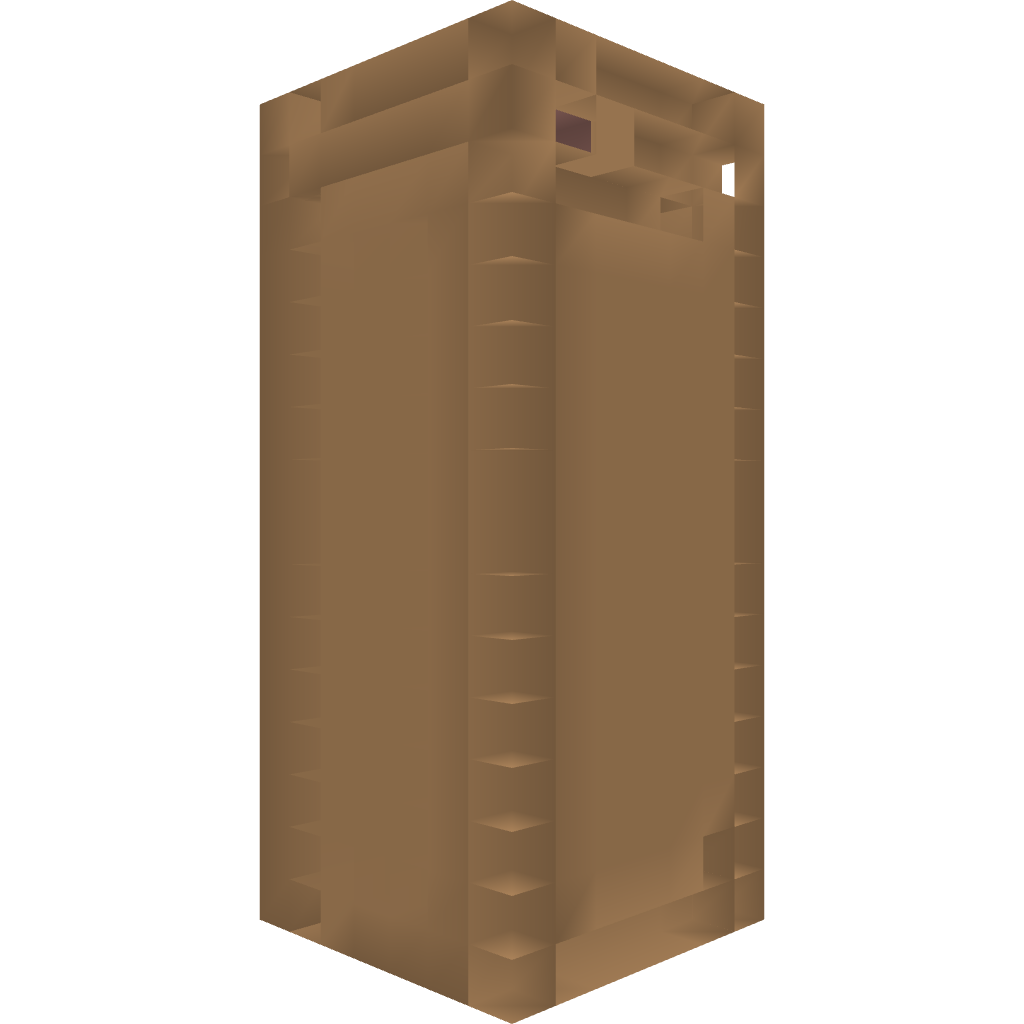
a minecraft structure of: Watch Tower bad low quality